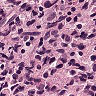
Metastatic tissue present: yes